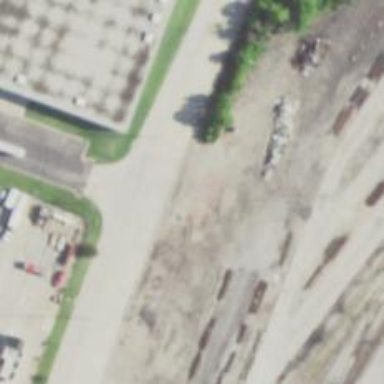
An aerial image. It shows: Abandoned railway.